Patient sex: F
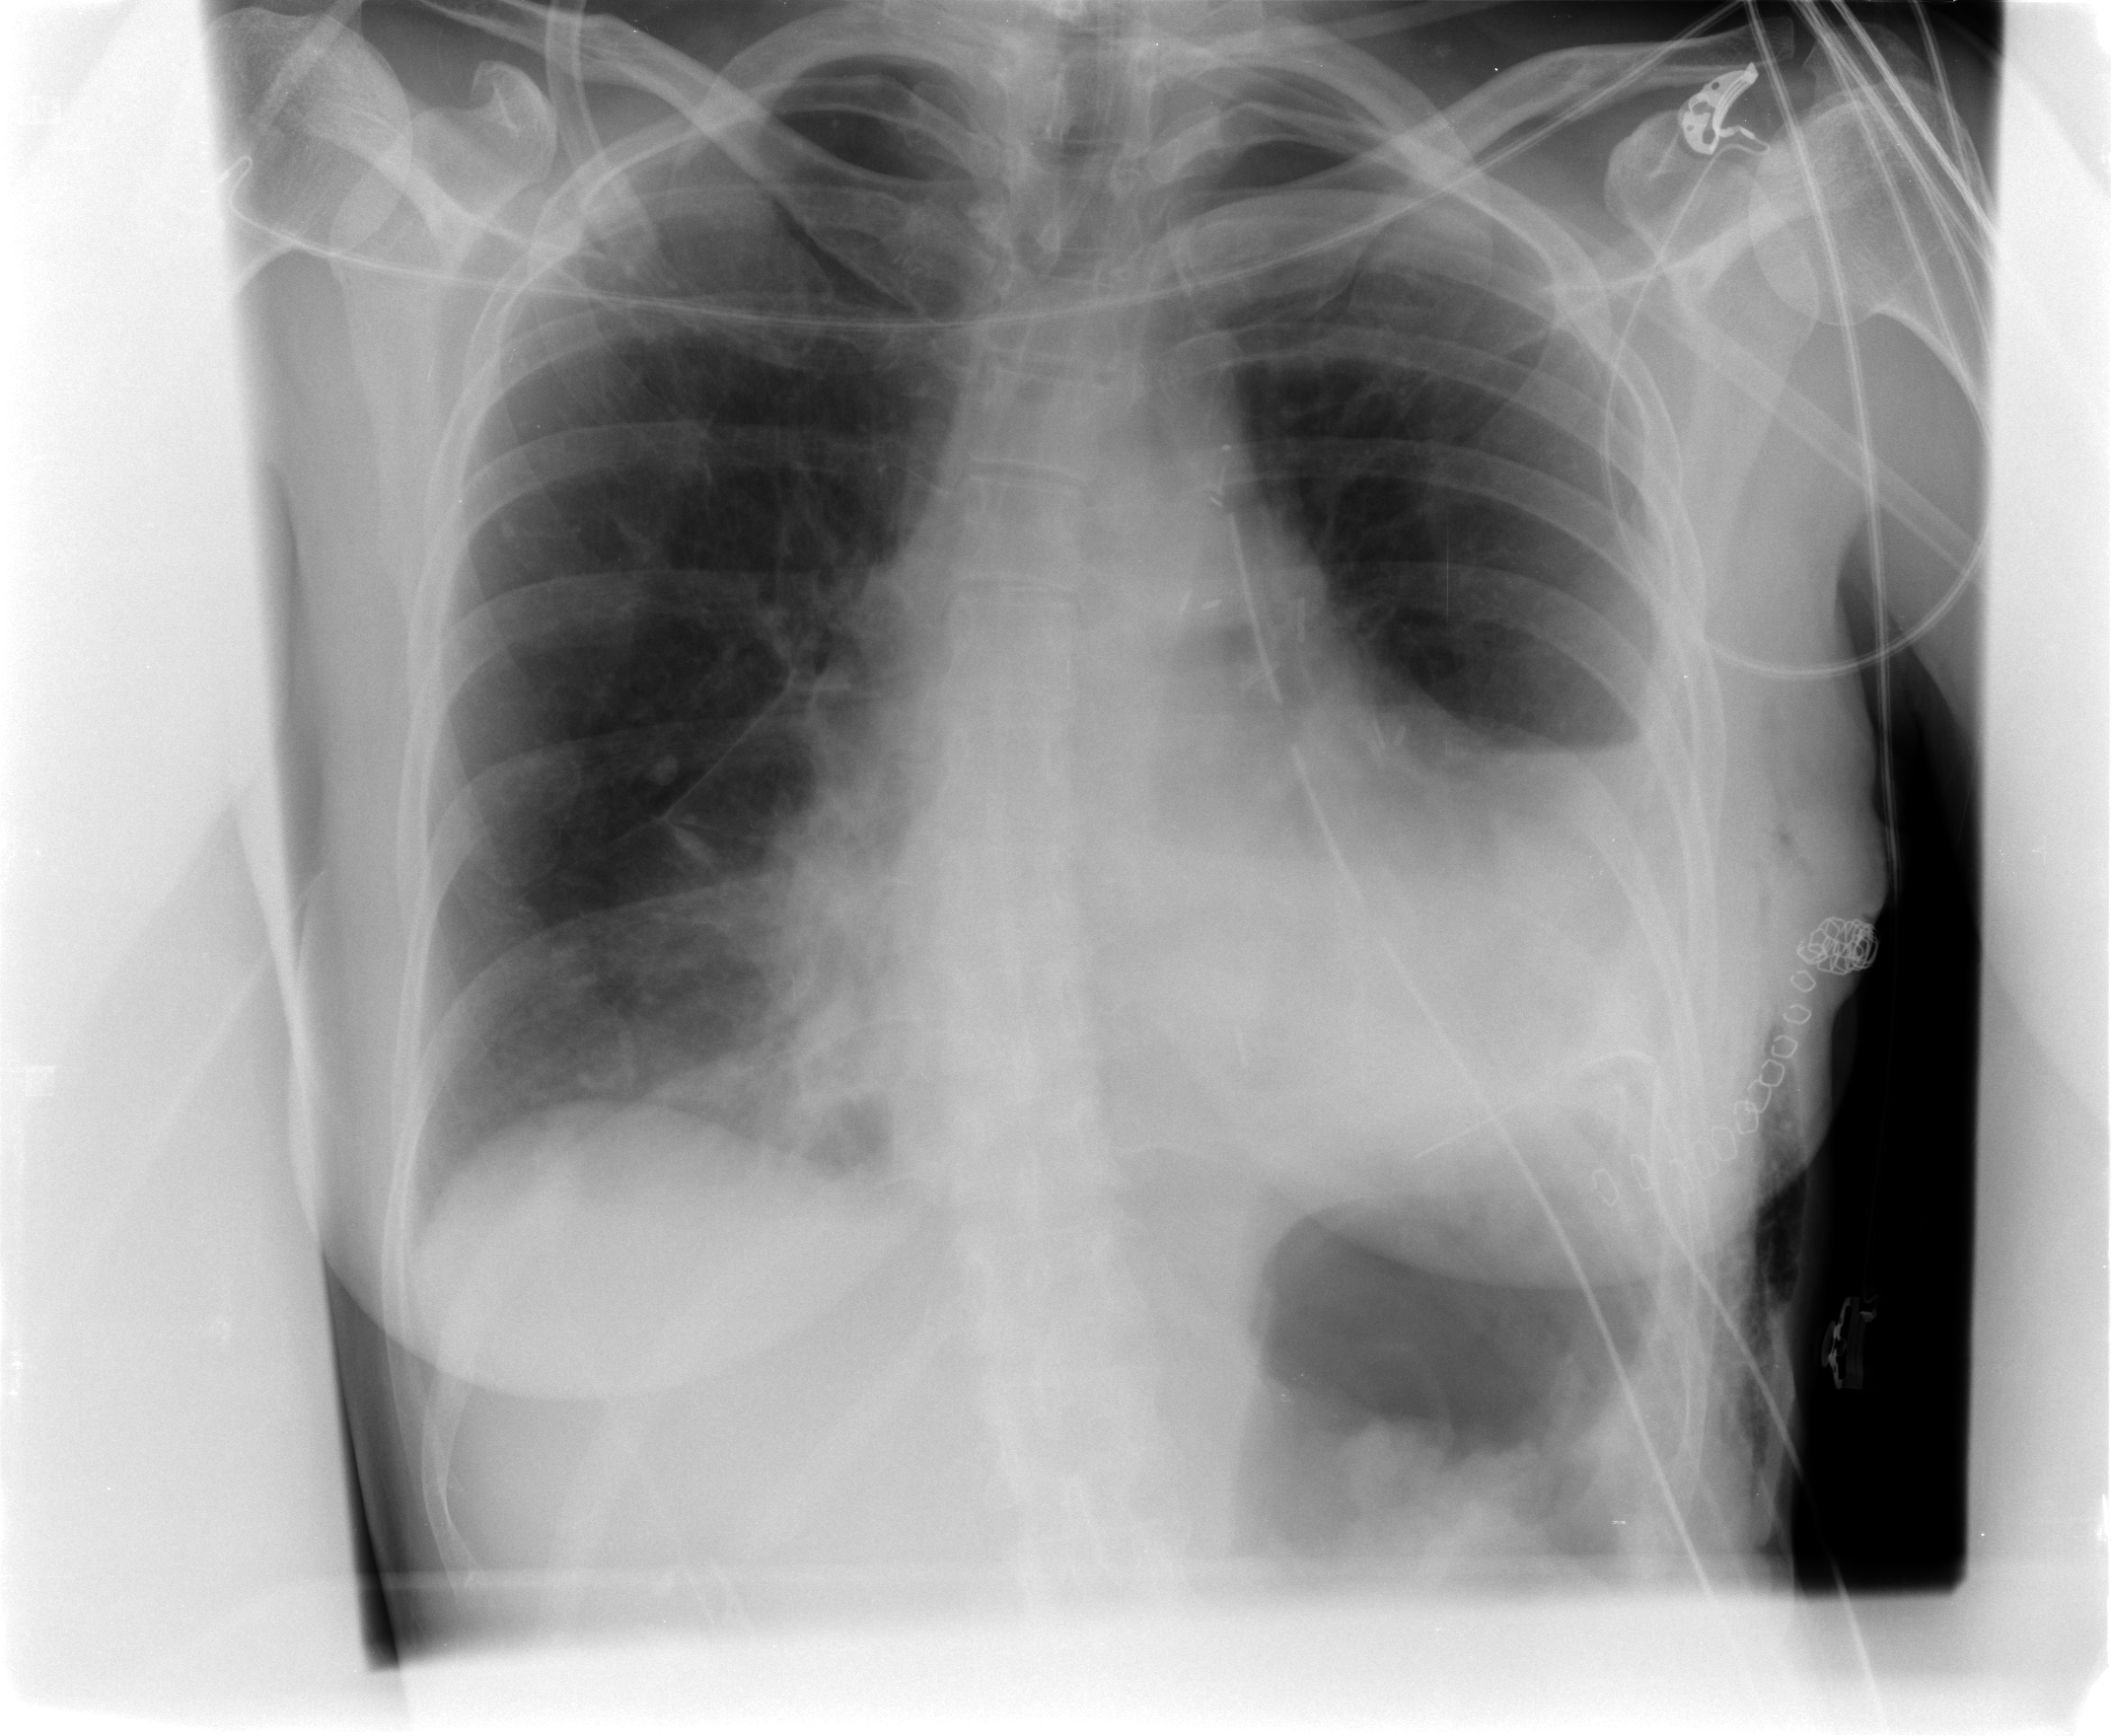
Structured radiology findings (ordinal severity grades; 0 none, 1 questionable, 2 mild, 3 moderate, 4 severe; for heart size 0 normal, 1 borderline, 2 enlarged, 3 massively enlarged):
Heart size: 0
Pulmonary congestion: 0
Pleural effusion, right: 0
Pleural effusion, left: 2
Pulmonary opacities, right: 2
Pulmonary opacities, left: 1
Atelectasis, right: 2
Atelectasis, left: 2